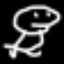
Label: frog